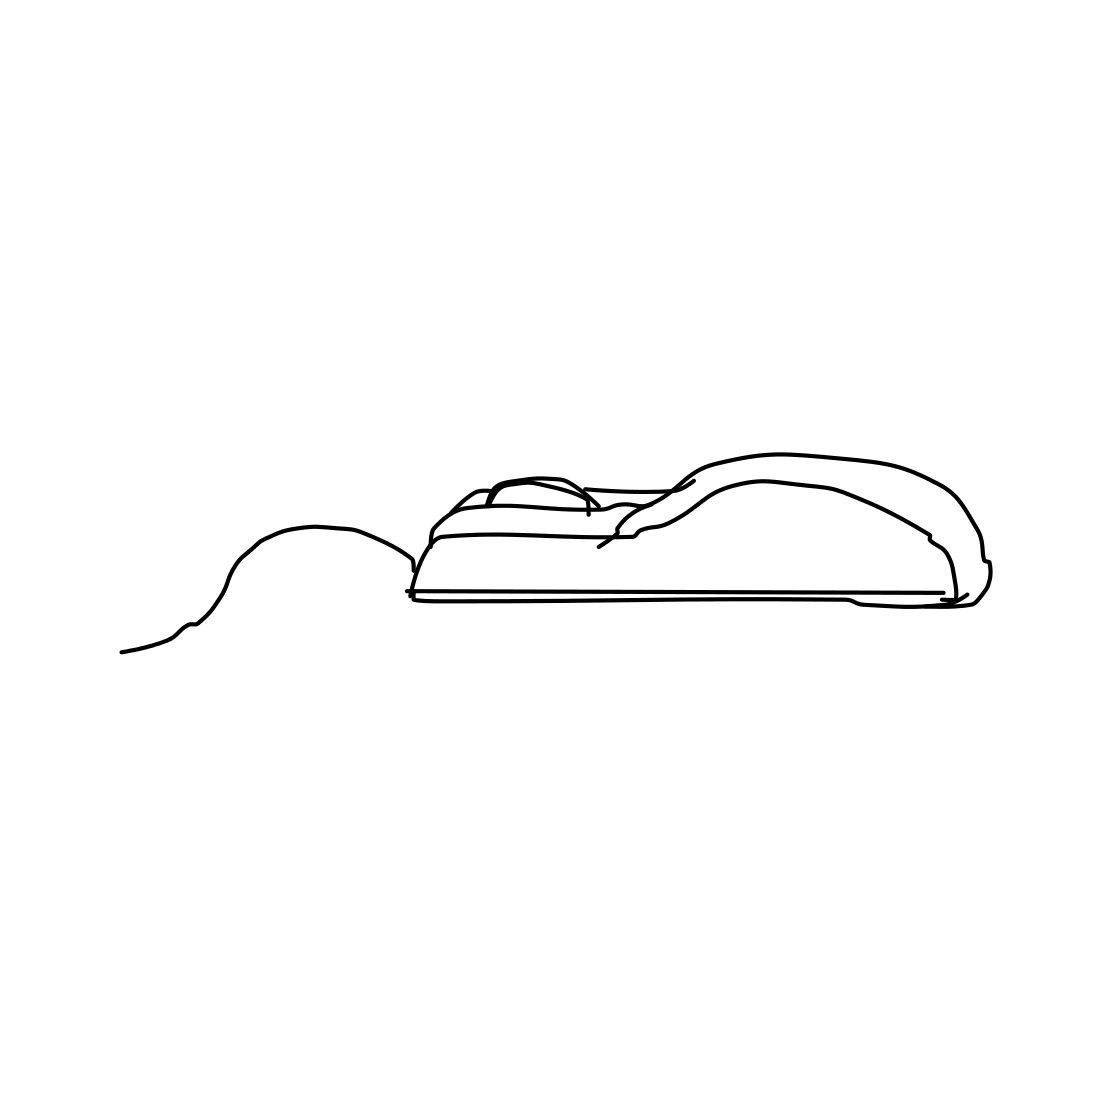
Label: computer-mouse